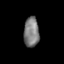
Tissue: skin
Cell type: Epithelial cells
Senescence score: 0.2774
Nuclear area (px): 445
Mean DAPI intensity: 124.973